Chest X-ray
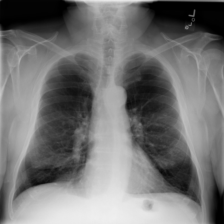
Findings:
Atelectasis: negative
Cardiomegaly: negative
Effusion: negative
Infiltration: negative
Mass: negative
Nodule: negative
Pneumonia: negative
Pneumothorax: negative
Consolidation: negative
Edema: negative
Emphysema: negative
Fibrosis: negative
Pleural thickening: negative
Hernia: negative